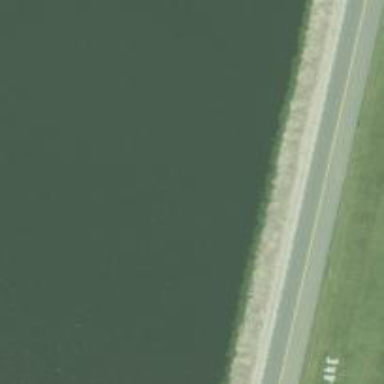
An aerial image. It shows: Dam across waterway.